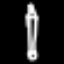
Label: pencil